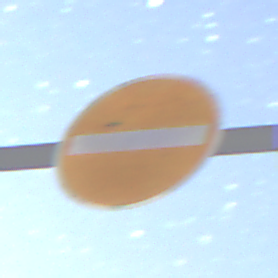
Verkehrszeichen: VerbotDerEinfahrt
Umgebung: Outdoor, Nature
Tageszeit: Night
Wetter: Clear
Licht: Natural
Jahreszeit: NotSpecified
Kontrast: HighContrast